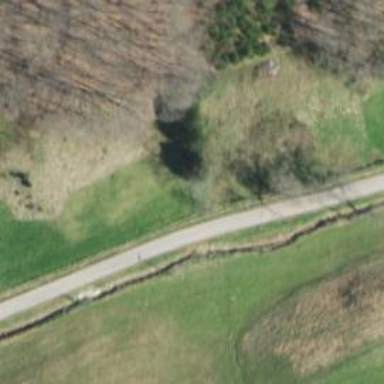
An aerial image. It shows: Secondary road.